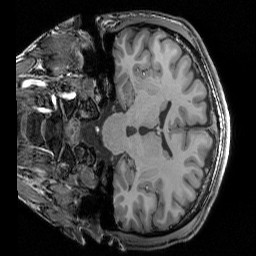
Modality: T1w
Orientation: coronal
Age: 22
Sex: male
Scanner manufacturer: siemens
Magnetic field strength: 3 T
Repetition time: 2.3 s
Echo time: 0.00344 s